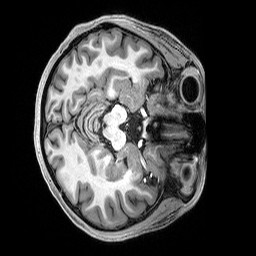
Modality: T1w
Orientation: axial
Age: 23
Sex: female
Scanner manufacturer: siemens
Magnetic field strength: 3 T
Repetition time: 2.8 s
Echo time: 0.00212 s